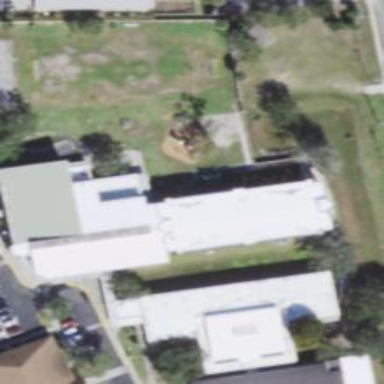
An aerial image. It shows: School.